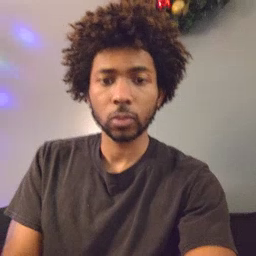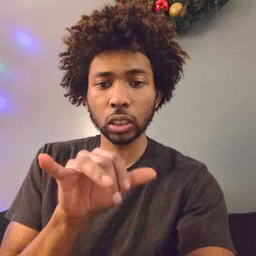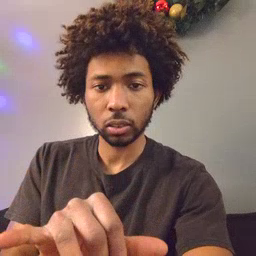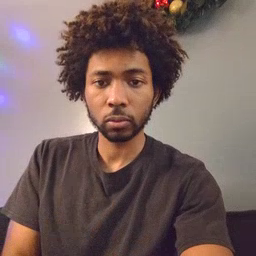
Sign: stay